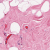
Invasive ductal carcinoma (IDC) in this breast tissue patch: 0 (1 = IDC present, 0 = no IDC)